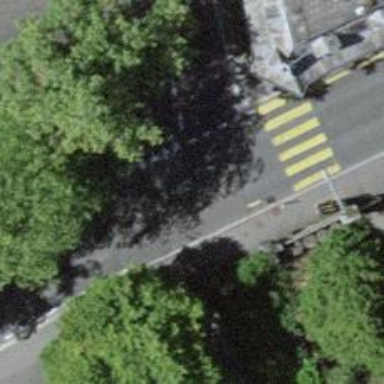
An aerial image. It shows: Road with "give way" sign.